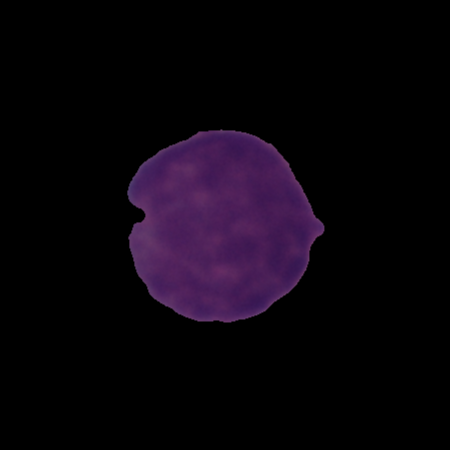
Label: cancer